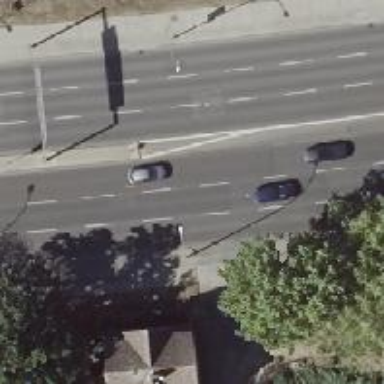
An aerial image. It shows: Primary highway with asphalt surface. It has lane markings and is dual carriageway.